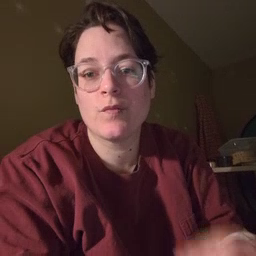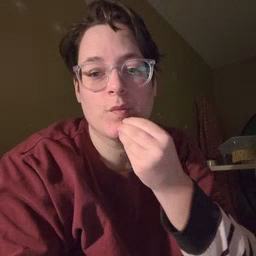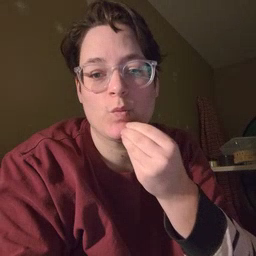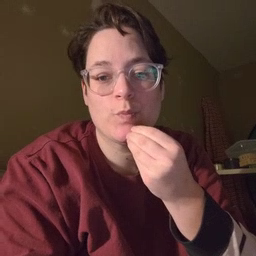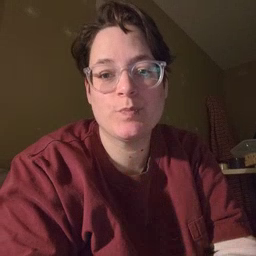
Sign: food